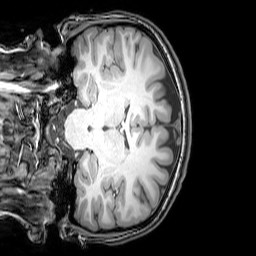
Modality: T1w
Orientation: coronal
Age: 20
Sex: female
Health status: healthy
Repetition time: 0.081 s
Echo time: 0.037 s